Chest X-ray. View position: PA
Patient age: 65
Patient sex: F
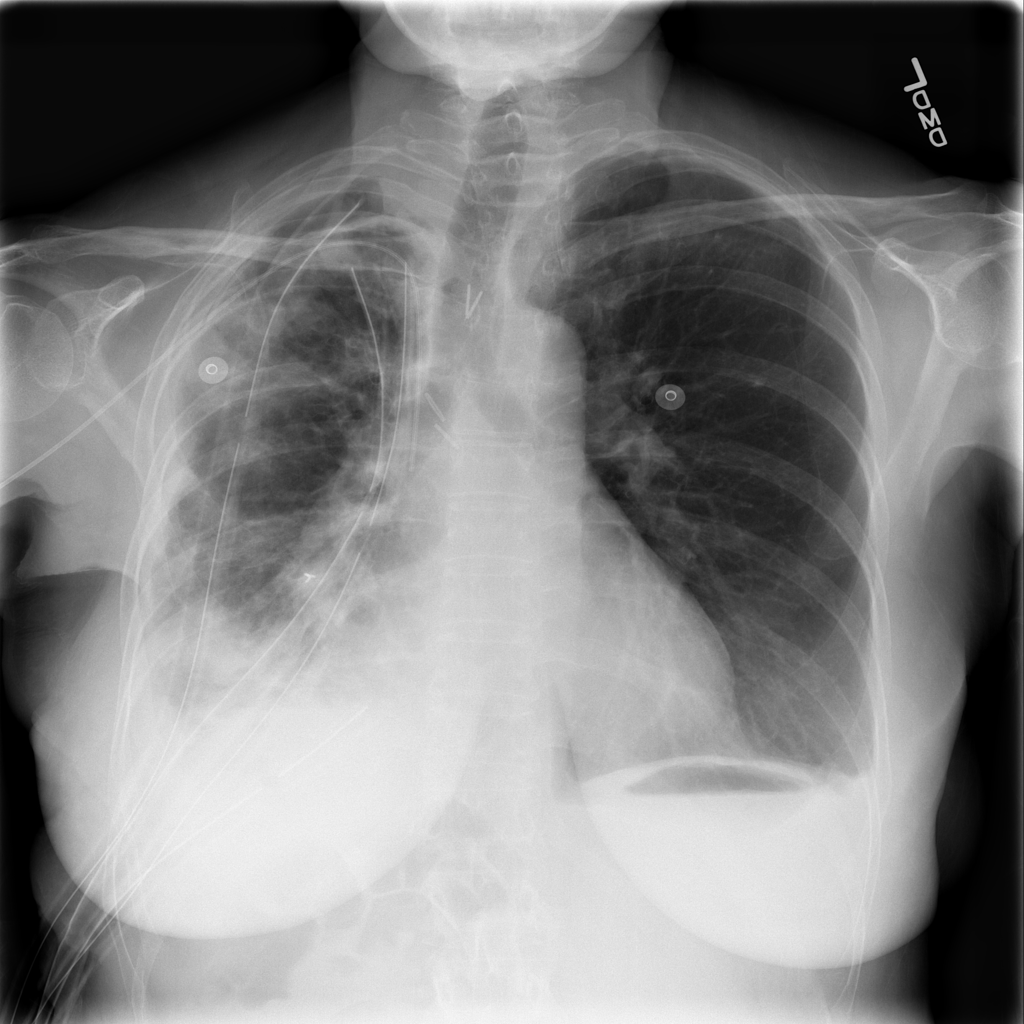
Finding: Pneumothorax